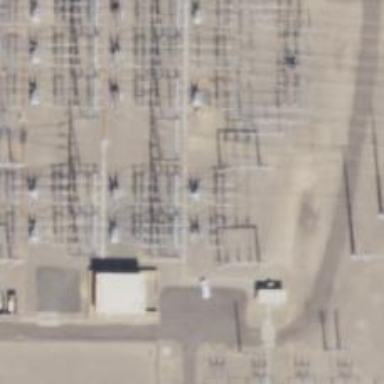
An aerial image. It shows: Switch for power supply.